Field crop: maize
Growth stage: 2
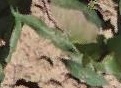
Species: maize